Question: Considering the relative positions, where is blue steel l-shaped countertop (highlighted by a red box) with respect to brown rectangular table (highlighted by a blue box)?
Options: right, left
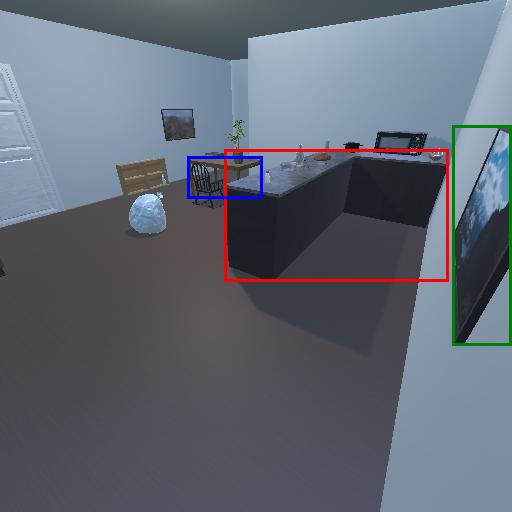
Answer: right